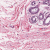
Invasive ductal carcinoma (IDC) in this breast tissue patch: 0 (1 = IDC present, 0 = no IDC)